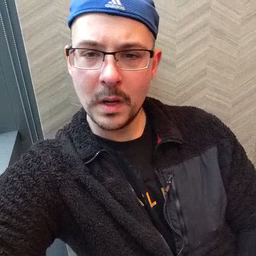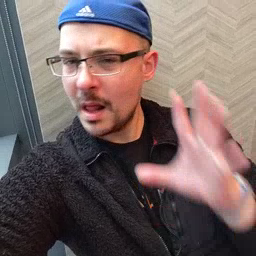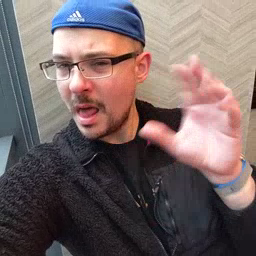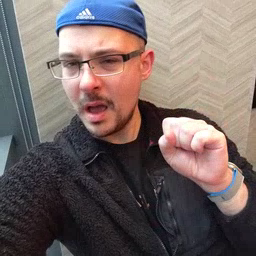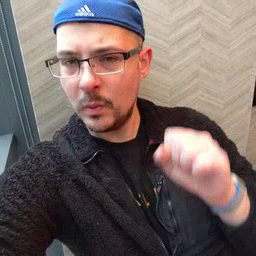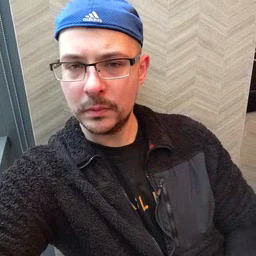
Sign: loud